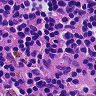
Metastatic tissue present: no